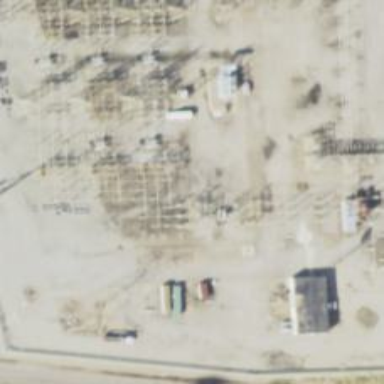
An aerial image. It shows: Switch used for power control.